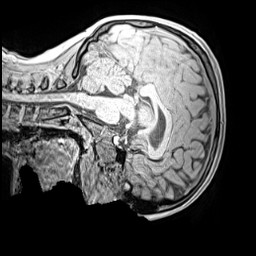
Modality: MP2RAGE
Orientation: sagittal
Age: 12
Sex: male
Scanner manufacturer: siemens
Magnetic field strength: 3 T
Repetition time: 4 s
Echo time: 0.00299 s